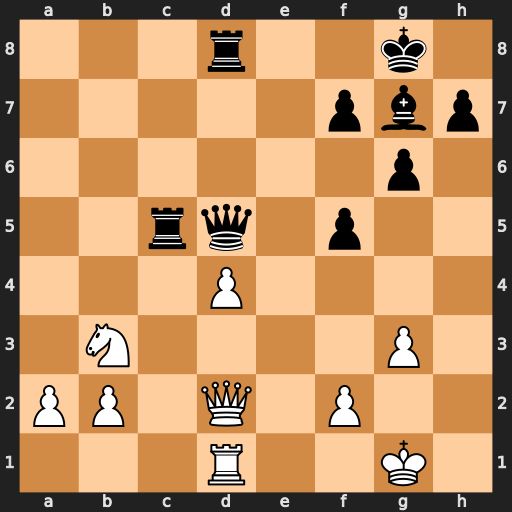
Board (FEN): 3r2k1/5pbp/6p1/2rq1p2/3P4/1N4P1/PP1Q1P2/3R2K1
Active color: w
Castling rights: -
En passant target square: -
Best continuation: dxc5 Qxd2 Rxd2